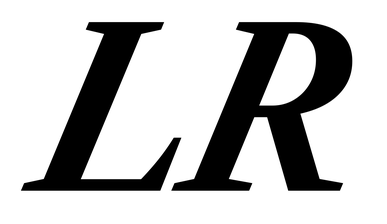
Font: LibreCaslonText-Italic_Bold_Italic